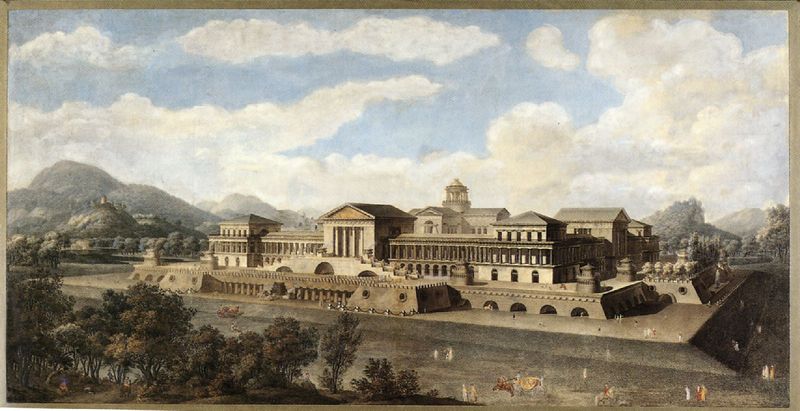
Titel: Entwurf zu einem fürstlichen Lustschloß
Künstler: Johann Heinrich Gentz
Schlagwörter: baum, berg, blau, gemälde, himmel, schatten, weiß, wolken, bäume, fluss, grün, landschaft, menschen, grau, licht, säule, säulen, gebäude, schloss, leute, architektur, öl, horizont, häuser, hügel, natur, personen, wald, pferde, reiter, turm, berge, gebirge, dächer, giebel, kutsche, querformat, treppe, treppen, aufgang, halle, bögen, kolonnade, burg, kloster, türme, palast, festung, wolkig, rom, griechenland, tempel, bauwerk, pferdekutsche, gebaude, peronen, gerbe